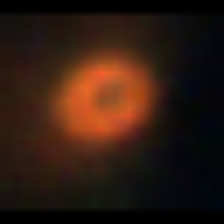
Taxon: NanoPlankton
Group: Other